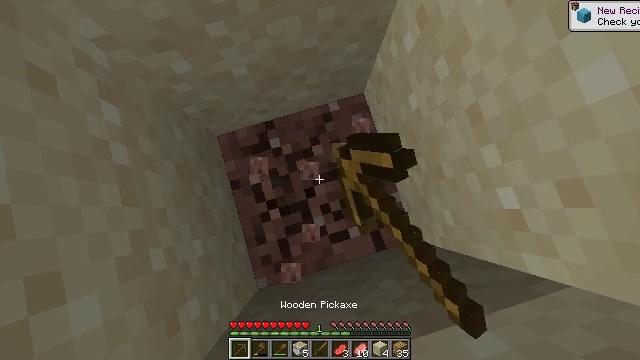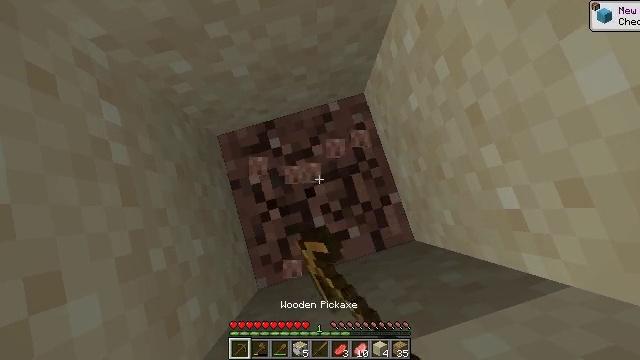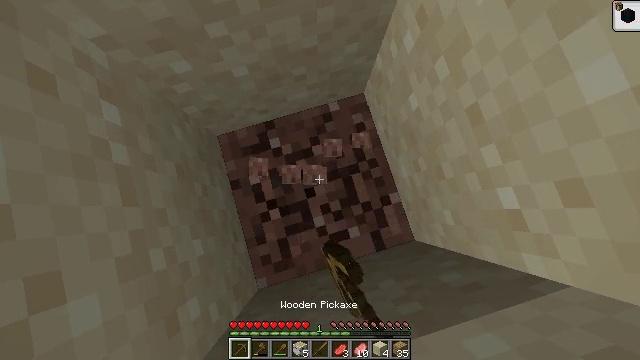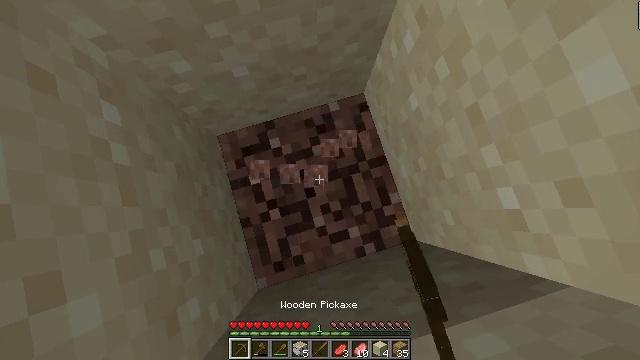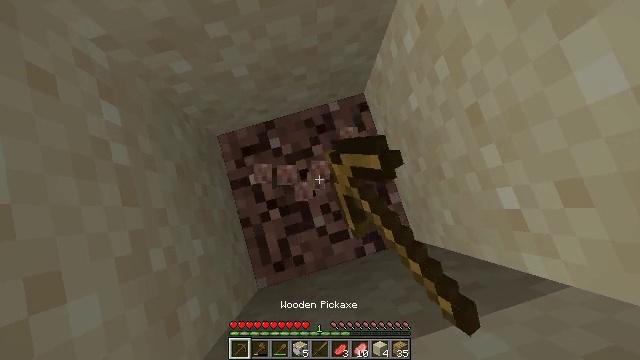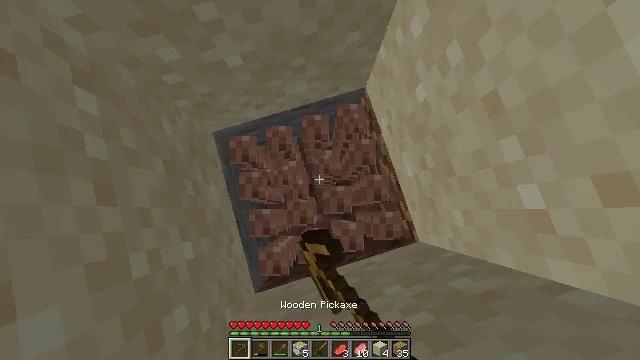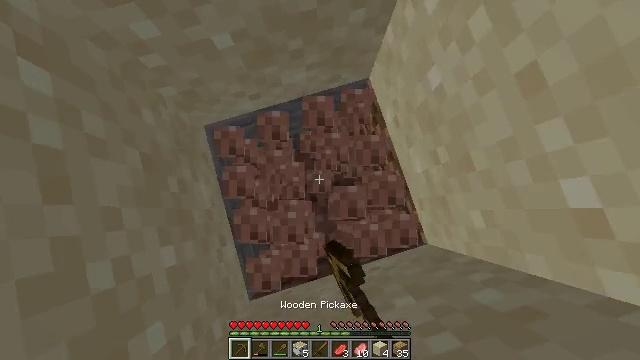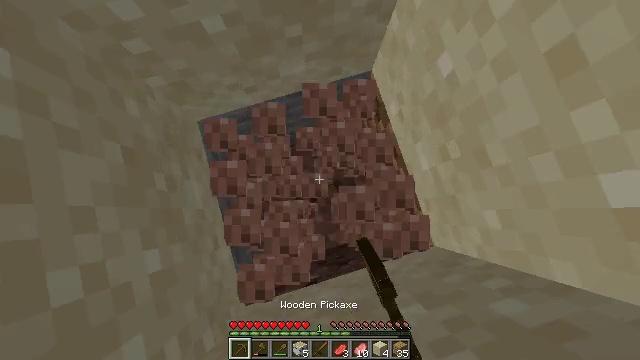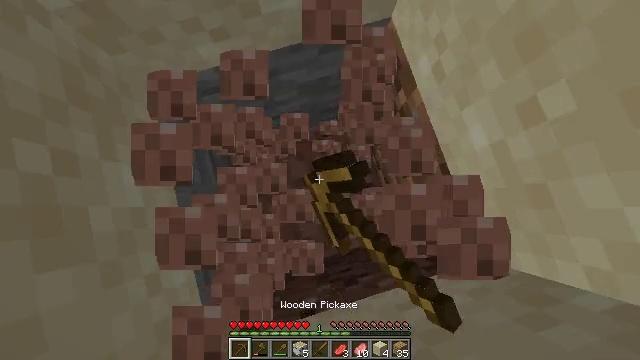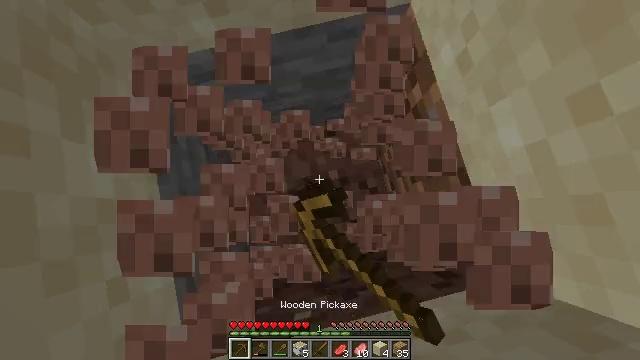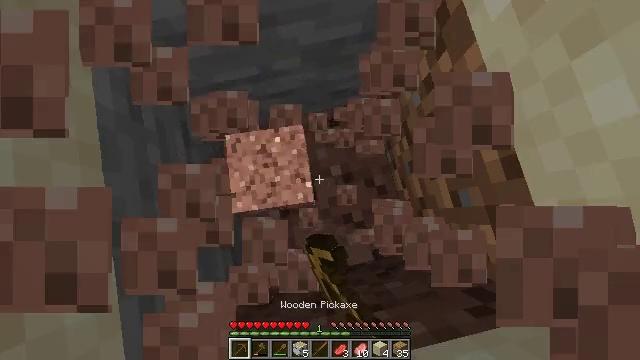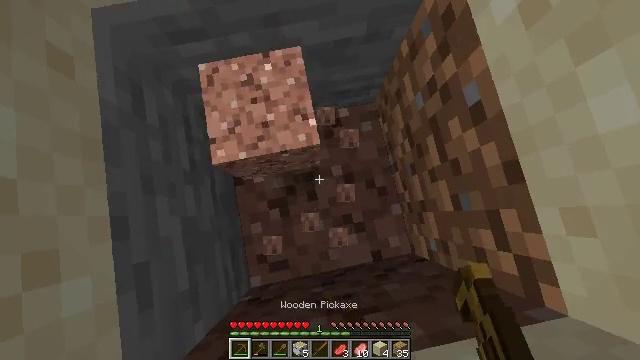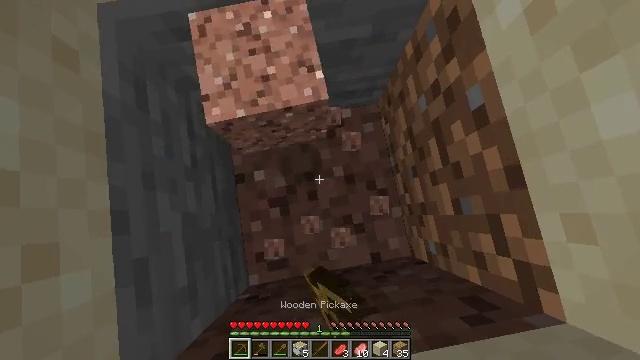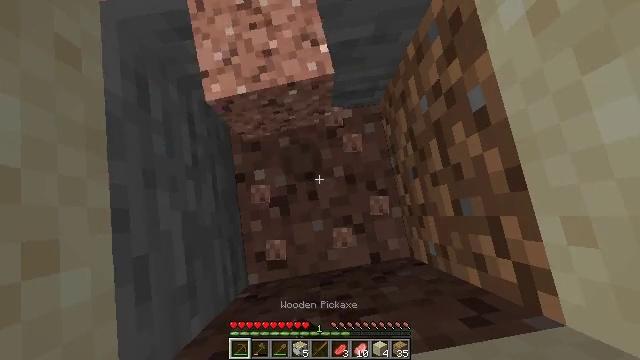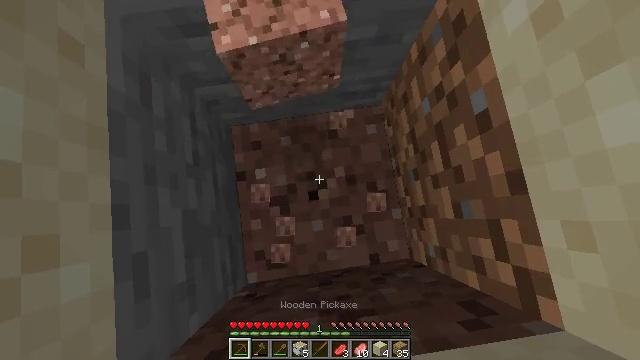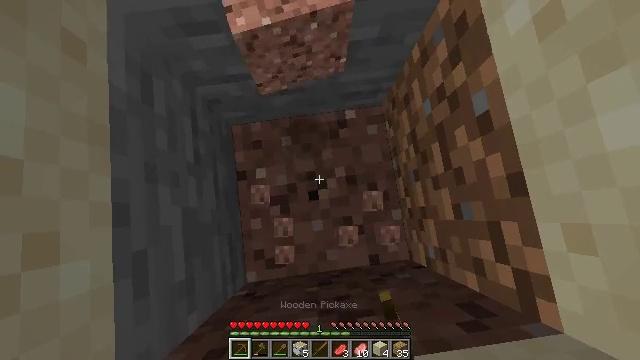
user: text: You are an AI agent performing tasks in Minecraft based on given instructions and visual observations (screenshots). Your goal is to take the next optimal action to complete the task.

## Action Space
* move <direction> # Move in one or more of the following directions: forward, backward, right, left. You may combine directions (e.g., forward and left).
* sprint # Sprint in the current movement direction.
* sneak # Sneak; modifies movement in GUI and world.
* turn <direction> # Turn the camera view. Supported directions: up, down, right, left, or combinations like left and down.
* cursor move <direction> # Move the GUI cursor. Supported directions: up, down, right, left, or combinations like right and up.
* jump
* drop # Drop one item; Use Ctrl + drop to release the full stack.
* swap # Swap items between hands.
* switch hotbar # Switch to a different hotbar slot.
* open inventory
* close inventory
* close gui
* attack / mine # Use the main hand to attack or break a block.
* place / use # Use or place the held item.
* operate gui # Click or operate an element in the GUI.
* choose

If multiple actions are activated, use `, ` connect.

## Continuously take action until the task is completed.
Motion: motion action
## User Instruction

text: Mine the granite block.
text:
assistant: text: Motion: attack / mine
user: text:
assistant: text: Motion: attack / mine
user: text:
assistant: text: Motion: attack / mine
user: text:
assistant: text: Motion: attack / mine
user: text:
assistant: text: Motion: attack / mine
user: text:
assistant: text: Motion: attack / mine
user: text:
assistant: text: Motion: attack / mine
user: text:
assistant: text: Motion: attack / mine
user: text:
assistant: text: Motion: turn left, attack / mine
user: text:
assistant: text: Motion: attack / mine
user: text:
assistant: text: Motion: turn left, attack / mine
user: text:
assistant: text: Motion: turn left, attack / mine
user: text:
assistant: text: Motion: attack / mine
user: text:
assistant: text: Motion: turn left, attack / mine
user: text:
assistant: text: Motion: attack / mine
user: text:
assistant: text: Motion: attack / mine
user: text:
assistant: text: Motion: attack / mine
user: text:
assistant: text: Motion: attack / mine
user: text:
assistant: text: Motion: attack / mine
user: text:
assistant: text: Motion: turn left, attack / mine
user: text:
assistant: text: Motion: attack / mine
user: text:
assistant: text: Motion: turn left, attack / mine
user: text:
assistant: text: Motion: turn left, attack / mine
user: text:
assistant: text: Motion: turn left and up, attack / mine
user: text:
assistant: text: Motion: turn down, attack / mine
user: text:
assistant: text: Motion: attack / mine
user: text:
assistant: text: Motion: attack / mine
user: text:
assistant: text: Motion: attack / mine
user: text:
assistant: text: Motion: attack / mine
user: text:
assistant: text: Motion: turn left and up, attack / mine